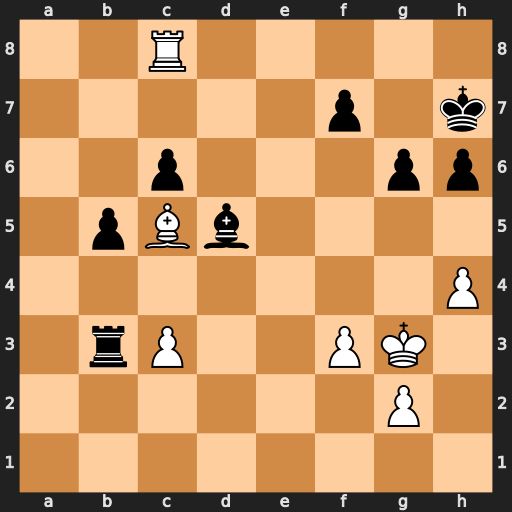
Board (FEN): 2R5/5p1k/2p3pp/1pBb4/7P/1rP2PK1/6P1/8
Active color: w
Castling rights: -
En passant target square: -
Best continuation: Bd4 f6 Bxf6 g5 h5